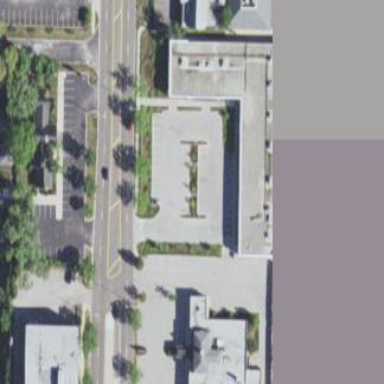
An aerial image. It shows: Retail building housing furniture shop.